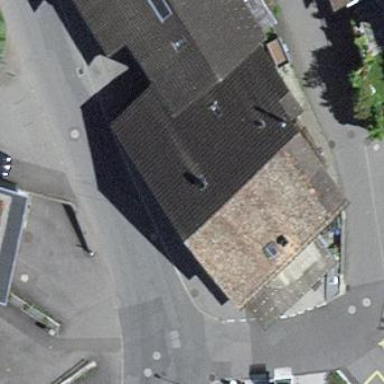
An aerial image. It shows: Restaurant in building.